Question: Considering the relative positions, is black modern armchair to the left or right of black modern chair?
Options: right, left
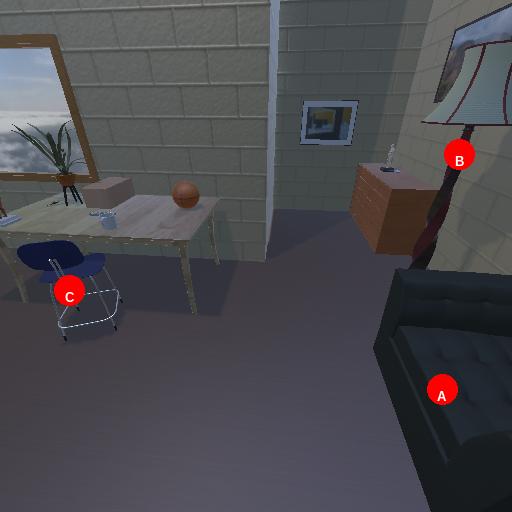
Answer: right